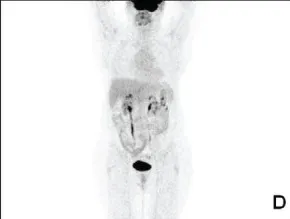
Transaxial PET image, fused transaxial section and maximum intensity projection image.
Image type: radiology (pet)